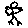
Label: bird